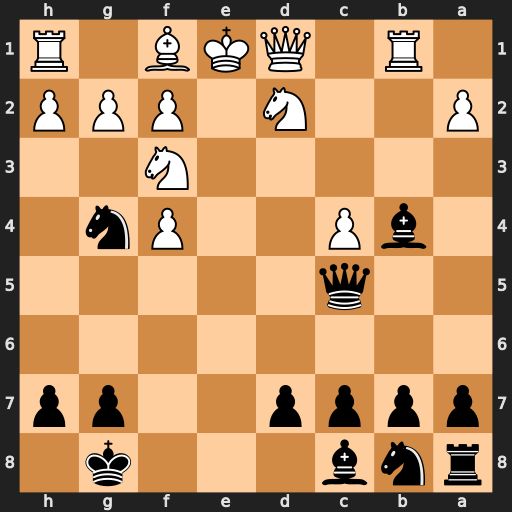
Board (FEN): rnb3k1/pppp2pp/8/2q5/1bP2Pn1/5N2/P2N1PPP/1R1QKB1R
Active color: b
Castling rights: K
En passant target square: -
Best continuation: Qxf2#